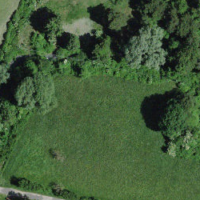
EUNIS habitat code: 23
Species observed at this site:
Pontia edusa
Erynnis tages
Gonepteryx rhamni
Aphantopus hyperantus
Enallagma cyathigerum
Macroglossum stellatarum
Colias croceus
Satyrus ferula
Brenthis daphne
Calliptamus italicus
Maniola jurtina
Boloria dia
Anthocharis cardamines
Lycaena phlaeas
Papilio machaon
Hemaris fuciformis
Pararge aegeria
Lysandra coridon
Vanessa cardui
Melanargia galathea
Leptidea sinapis
Melitaea didyma
Lysandra bellargus
Fabriciana adippe
Falco tinnunculus